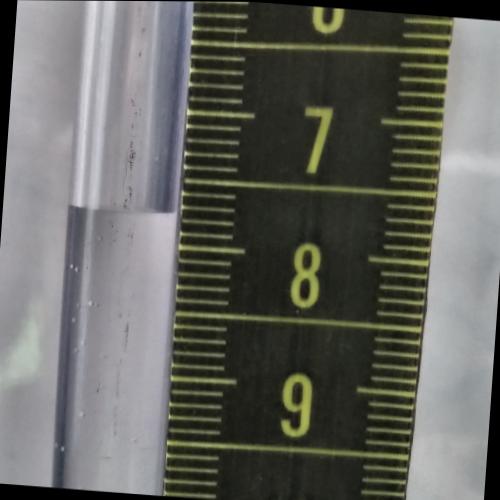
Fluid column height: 7.8 cm